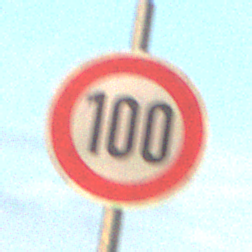
Verkehrszeichen: Geschwindigkeit100
Umgebung: Outdoor, Suburban
Tageszeit: SunriseSunset
Wetter: PartlyCloudy
Licht: Natural
Jahreszeit: NotSpecified
Kontrast: MediumContrast